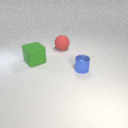
small blue metal cylinder in front of large red rubber sphere